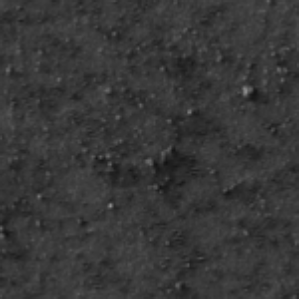
Label: frost